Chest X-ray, AP view. Patient: 46 years old, sex F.
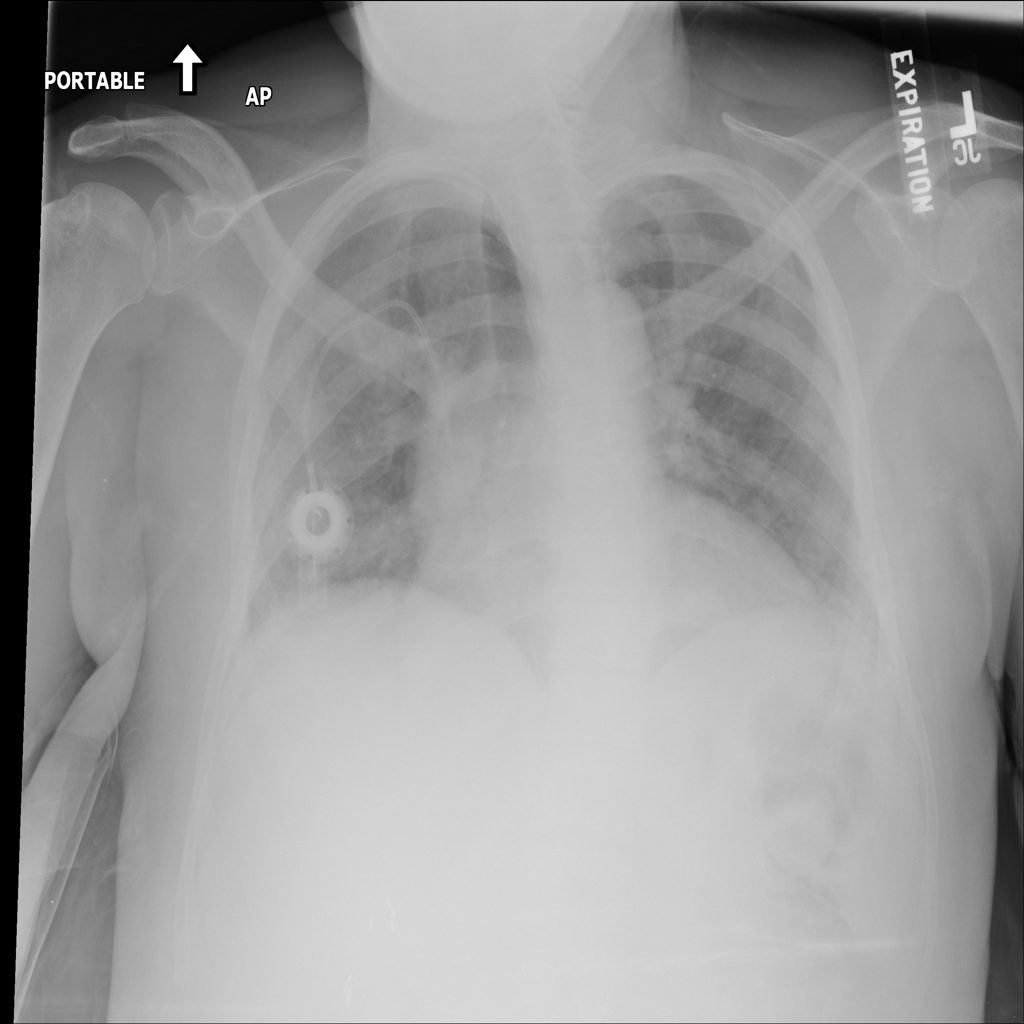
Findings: No Finding